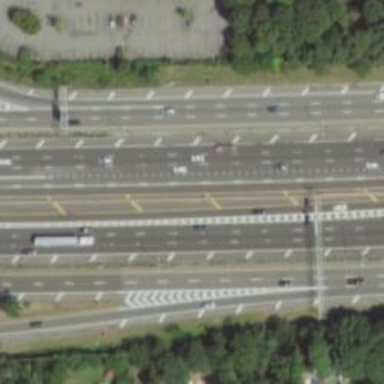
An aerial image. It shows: Asphalt motorway.